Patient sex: M
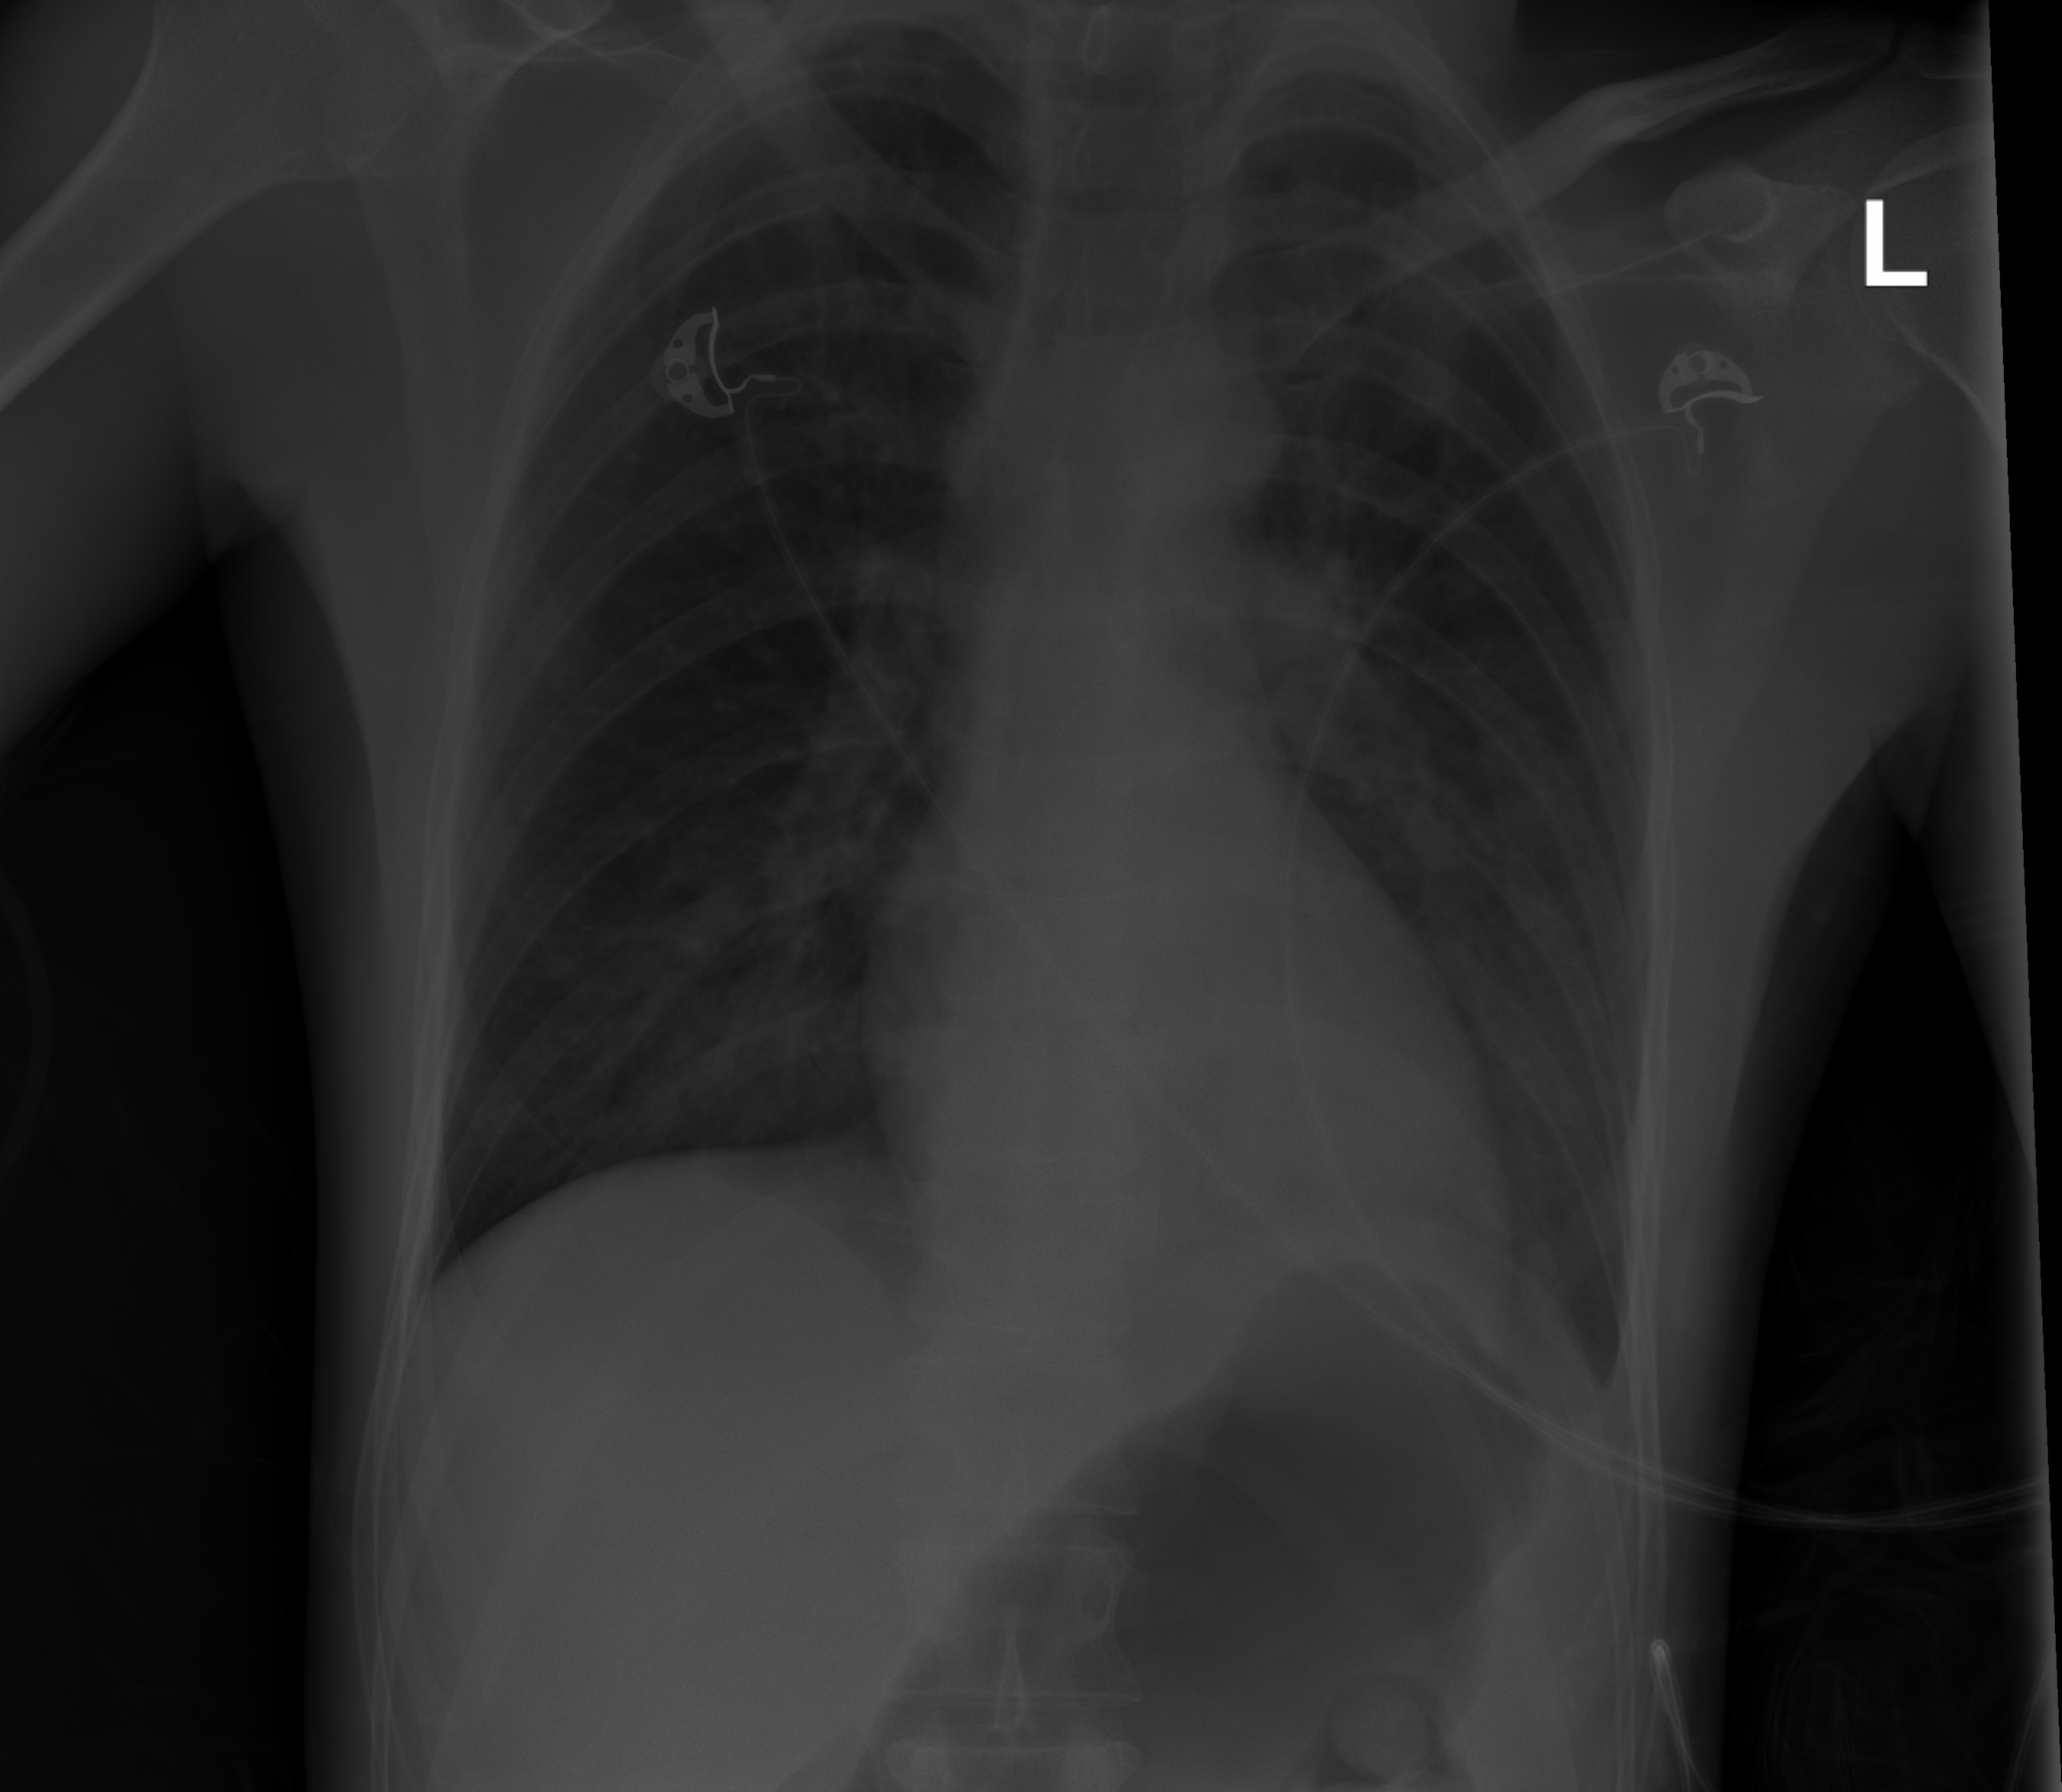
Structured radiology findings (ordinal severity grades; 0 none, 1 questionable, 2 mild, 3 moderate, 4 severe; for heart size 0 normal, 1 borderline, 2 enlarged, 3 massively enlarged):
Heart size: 0
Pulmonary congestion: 0
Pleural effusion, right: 0
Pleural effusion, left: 0
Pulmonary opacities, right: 2
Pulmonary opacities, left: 1
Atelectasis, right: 0
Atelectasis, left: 0